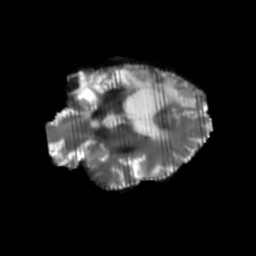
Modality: T2w
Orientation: coronal
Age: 65
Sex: female
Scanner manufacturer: siemens
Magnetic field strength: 3 T
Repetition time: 5.25 s
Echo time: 0.08 s